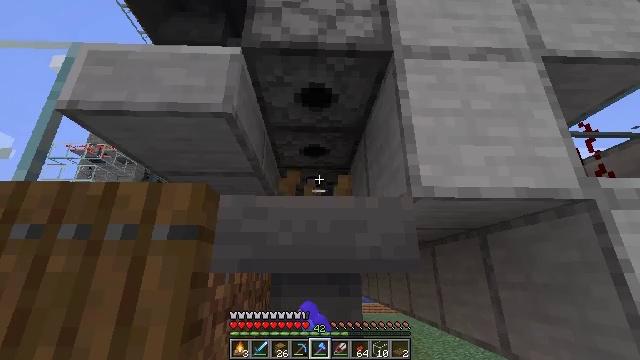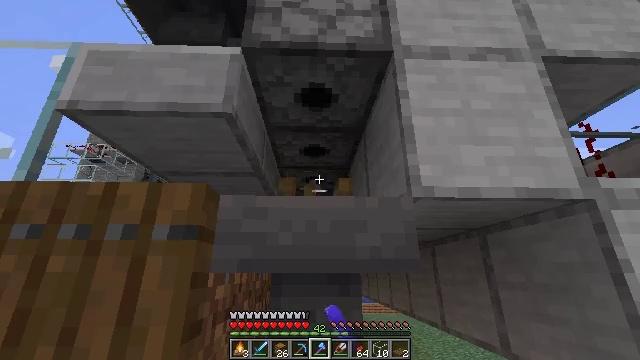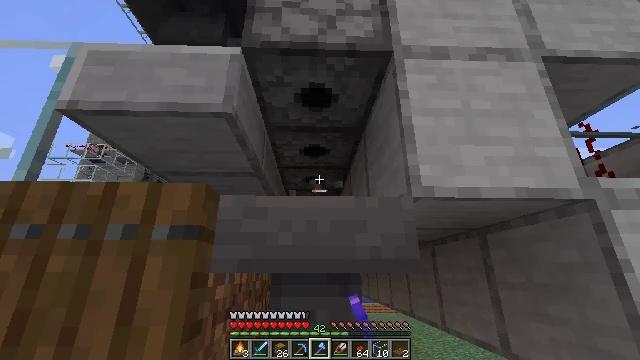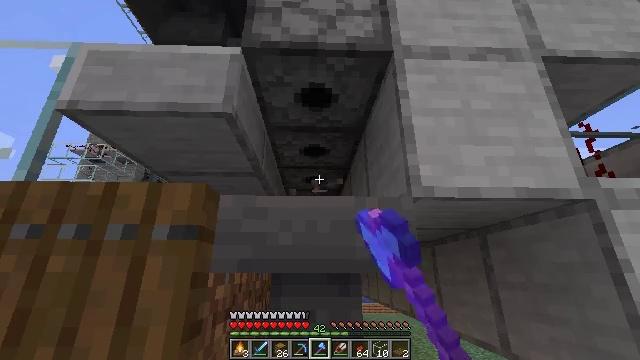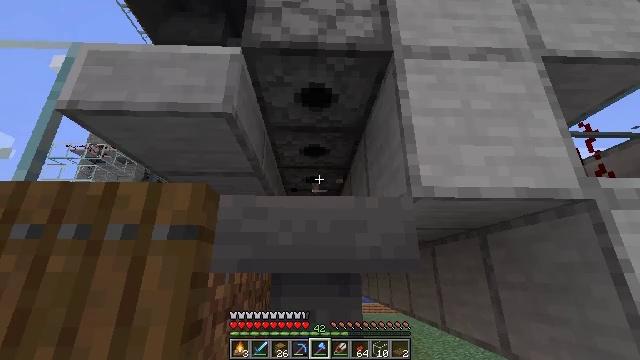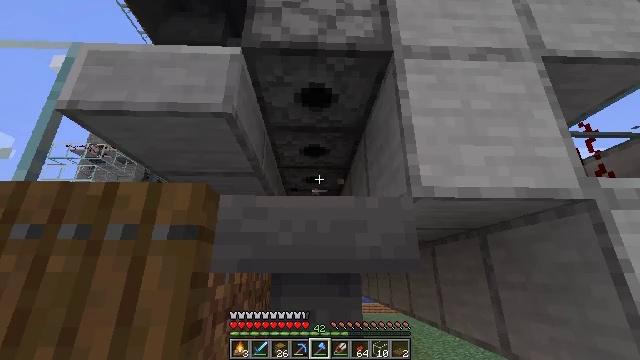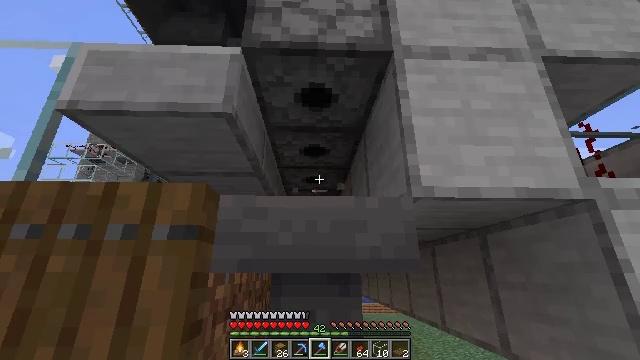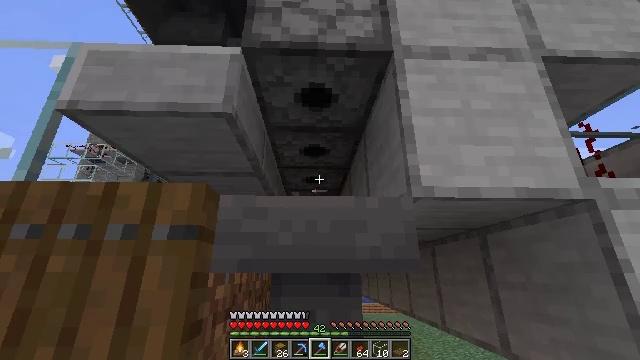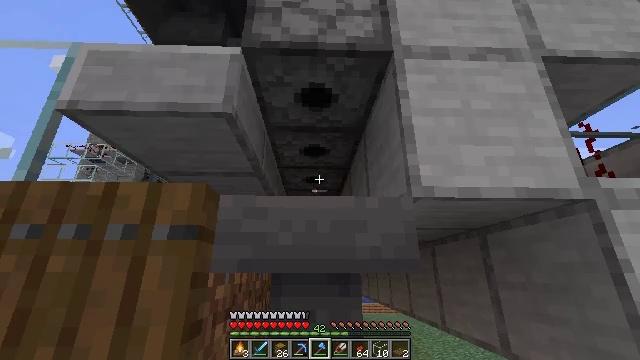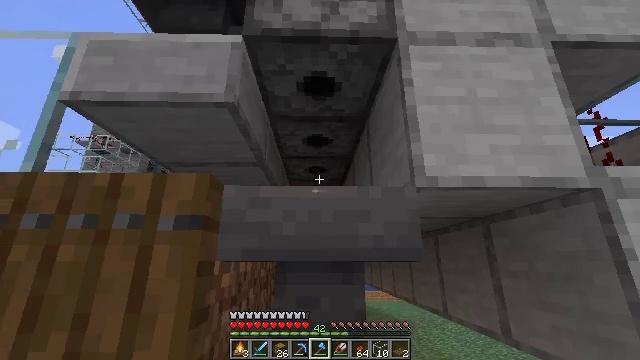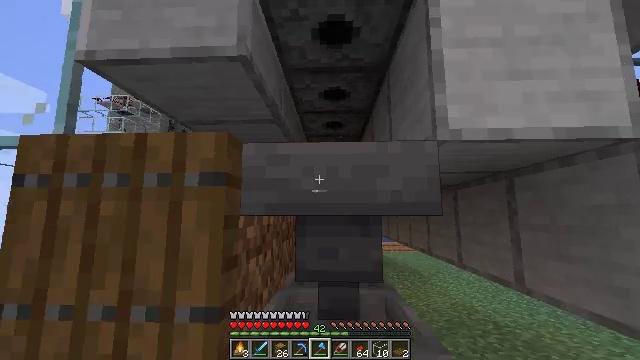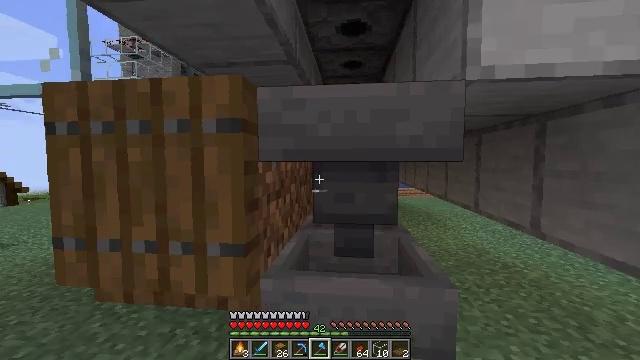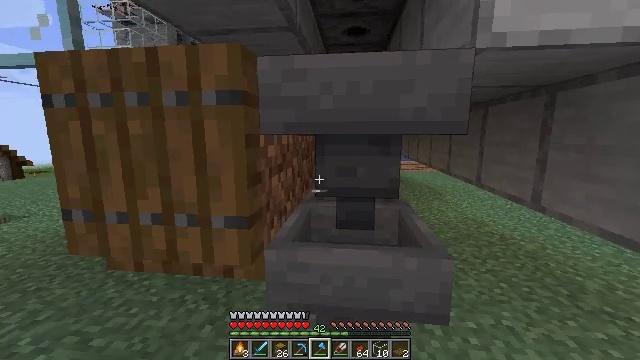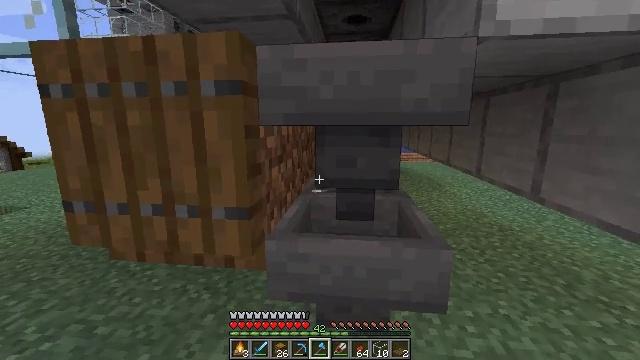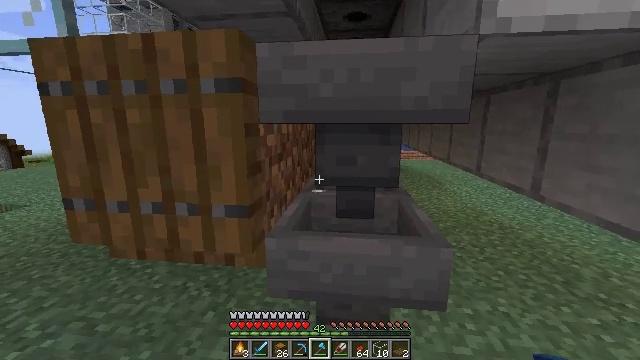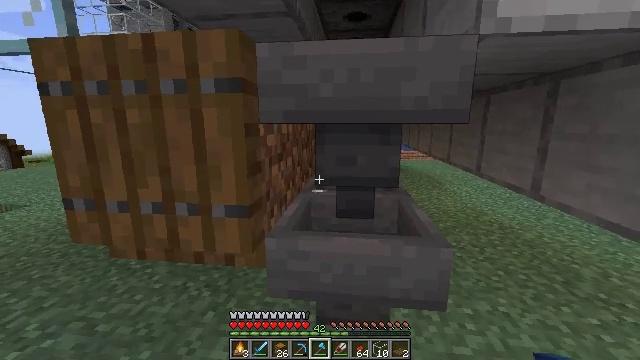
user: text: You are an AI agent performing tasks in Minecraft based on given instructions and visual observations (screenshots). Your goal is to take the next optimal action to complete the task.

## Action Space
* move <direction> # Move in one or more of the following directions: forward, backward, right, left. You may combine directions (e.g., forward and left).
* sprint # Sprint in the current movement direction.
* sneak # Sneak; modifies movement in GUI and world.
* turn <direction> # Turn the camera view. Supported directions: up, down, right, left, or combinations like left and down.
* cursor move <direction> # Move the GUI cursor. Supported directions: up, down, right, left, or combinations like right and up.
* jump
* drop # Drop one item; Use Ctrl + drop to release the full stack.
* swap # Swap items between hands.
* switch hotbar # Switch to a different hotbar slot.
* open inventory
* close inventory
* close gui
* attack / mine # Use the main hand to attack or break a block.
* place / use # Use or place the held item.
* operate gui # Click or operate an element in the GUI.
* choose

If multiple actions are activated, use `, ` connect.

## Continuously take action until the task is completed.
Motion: motion action
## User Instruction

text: Break the glass block.
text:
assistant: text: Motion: attack / mine
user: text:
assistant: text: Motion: attack / mine
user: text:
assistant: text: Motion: no_op
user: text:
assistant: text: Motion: no_op
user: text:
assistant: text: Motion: no_op
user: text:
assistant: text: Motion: no_op
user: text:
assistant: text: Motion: no_op
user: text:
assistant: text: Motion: no_op
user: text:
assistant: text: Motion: turn down
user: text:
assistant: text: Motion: turn left and down
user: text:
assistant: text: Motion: turn left and down
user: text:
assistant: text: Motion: turn down
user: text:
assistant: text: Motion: turn down
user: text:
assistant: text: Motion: no_op
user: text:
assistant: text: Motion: no_op
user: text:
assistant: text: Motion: no_op
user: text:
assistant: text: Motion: no_op
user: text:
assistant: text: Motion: turn left
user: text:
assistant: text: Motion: move forward, turn left
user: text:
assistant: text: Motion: move forward, turn left
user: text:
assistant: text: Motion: move forward and move left
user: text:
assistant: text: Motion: move forward and move left
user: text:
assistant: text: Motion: move forward and move left, turn right
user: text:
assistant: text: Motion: move forward and move left, turn right and down
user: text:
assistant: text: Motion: turn right and down
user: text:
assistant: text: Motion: turn right and down
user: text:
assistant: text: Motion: no_op
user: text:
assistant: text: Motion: no_op
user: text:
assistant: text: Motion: no_op
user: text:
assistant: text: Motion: no_op